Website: lowes
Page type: order-tracking
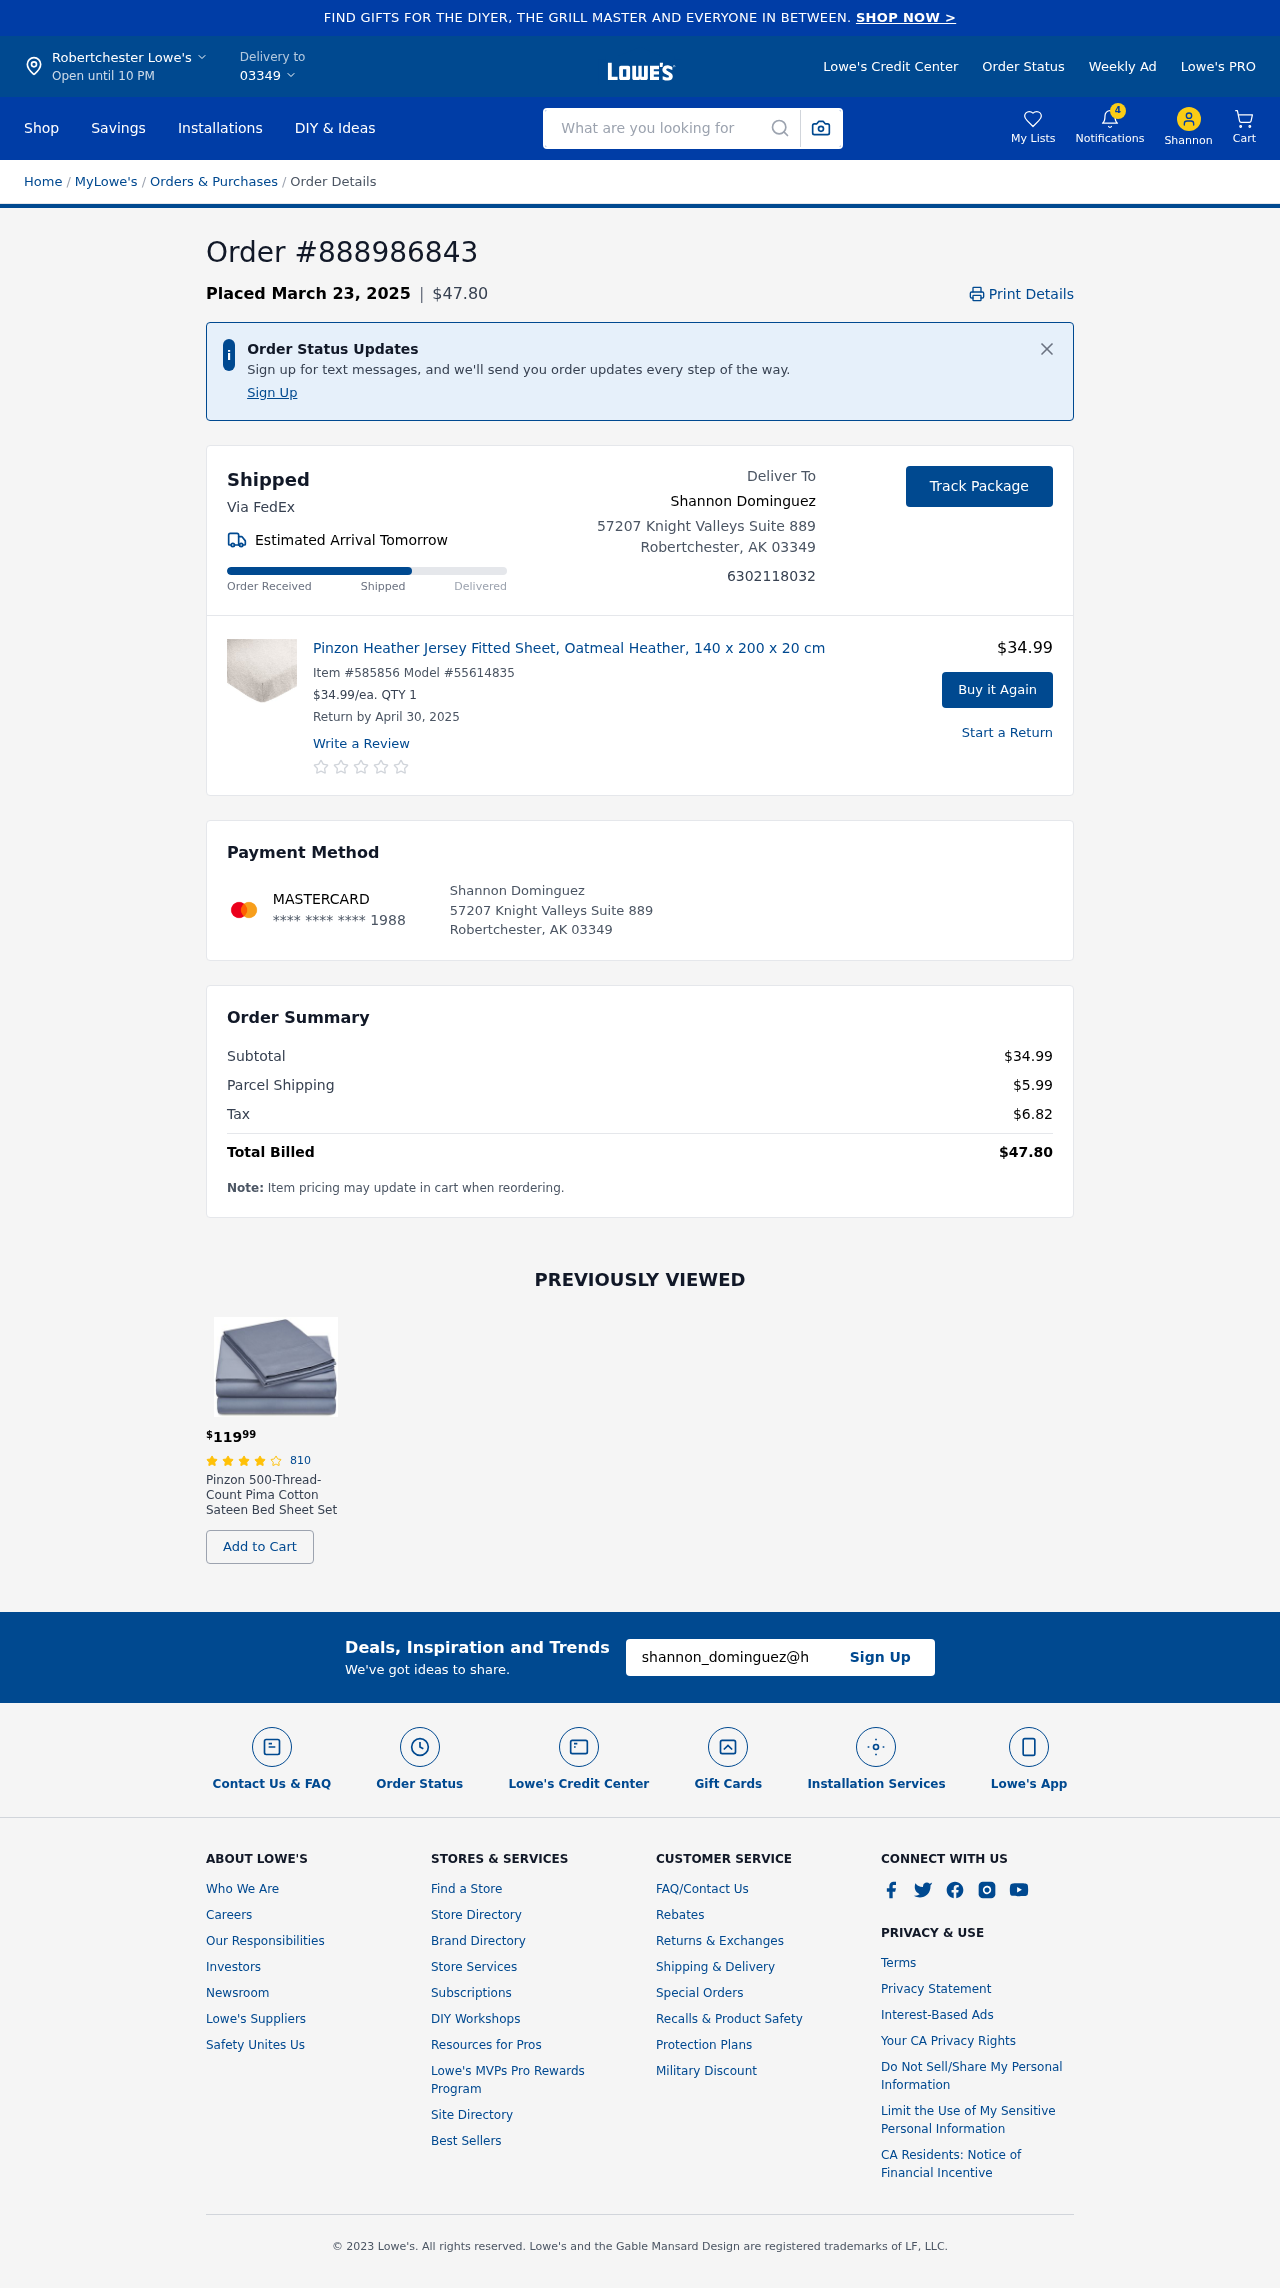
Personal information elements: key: PII_CARD_LAST4
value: **** **** **** 1988
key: PII_CARD_TYPE
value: MASTERCARD
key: PII_CITY
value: Robertchester Lowe's
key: PII_CITY_STATE_ZIP
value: Robertchester, AK 03349
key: PII_EMAIL
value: shannon_dominguez@hotmail.com
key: PII_FIRSTNAME
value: Shannon
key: PII_FULLNAME
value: Shannon Dominguez
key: PII_PHONE
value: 6302118032
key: PII_POSTCODE
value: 03349
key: PII_STREET
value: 57207 Knight Valleys Suite 889
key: PII_FULLNAME2
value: Shannon Dominguez
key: PII_STREET2
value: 57207 Knight Valleys Suite 889
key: PII_CITY_STATE_ZIP2
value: Robertchester, AK 03349
Product elements: key: PRODUCT1_NAME
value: Pinzon Heather Jersey Fitted Sheet, Oatmeal Heather, 140 x 200 x 20 cm
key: PRODUCT1_PRICE
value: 34.99
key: PRODUCT1_QUANTITY
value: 1
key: PRODUCT2_NAME
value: Pinzon 500-Thread-Count Pima Cotton Sateen Bed Sheet Set
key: PRODUCT2_NUM_RATINGS
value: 810
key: PRODUCT2_PRICE
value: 119.99
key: PRODUCT2_RATING
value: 4.2
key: PRODUCT1_ITEM
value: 585856
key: PRODUCT1_MODEL
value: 55614835
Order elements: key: ORDER_ID
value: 888986843
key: ORDER_DATE
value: Placed March 23, 2025
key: ORDER_TOTAL
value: $47.80
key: ORDER_DELIVERY_DATE
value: Estimated Arrival Tomorrow
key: ORDER_RETURN_BY_DATE
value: Return by April 30, 2025
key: ORDER_SUBTOTAL
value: $34.99
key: ORDER_SHIPPING_COST
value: $5.99
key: ORDER_TAX
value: $6.82
Search elements: key: HEADER_SEARCH
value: What are you looking for
Other elements: key: NOTIFICATION_COUNT
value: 4